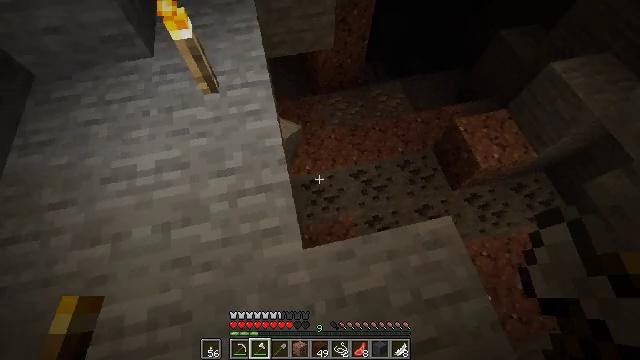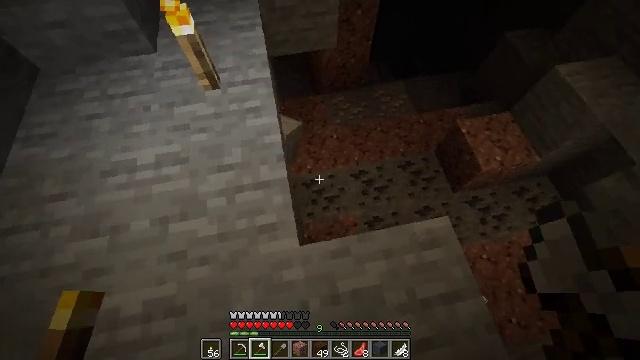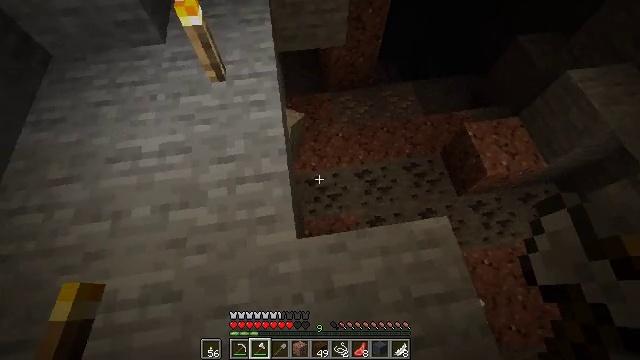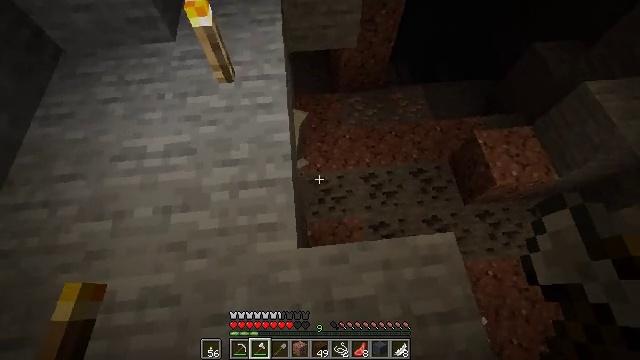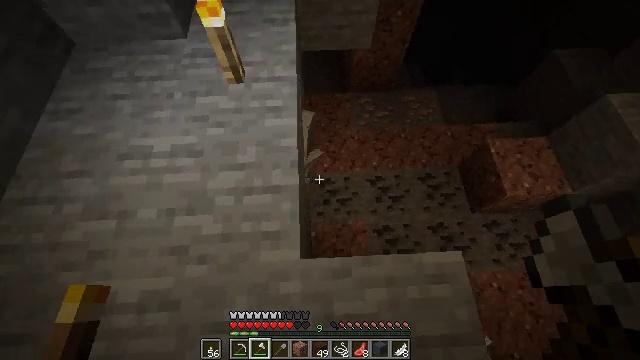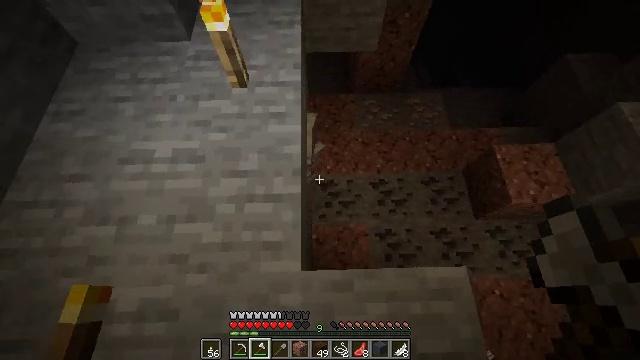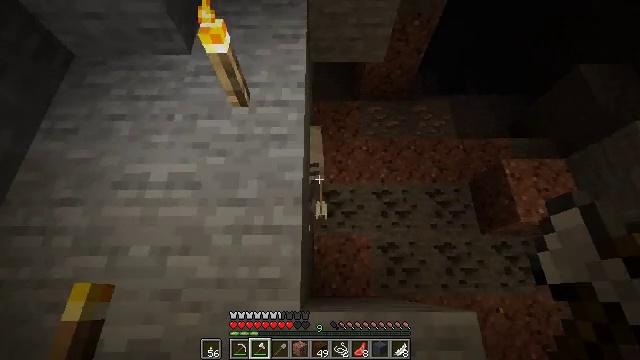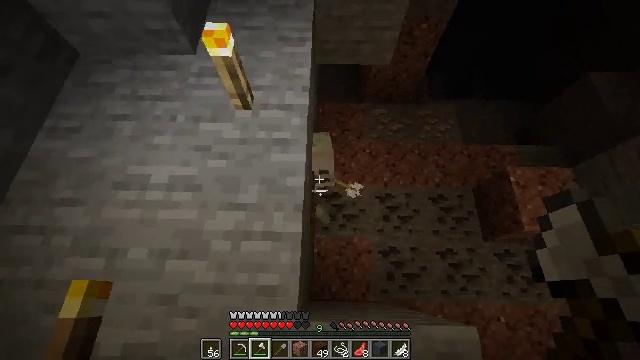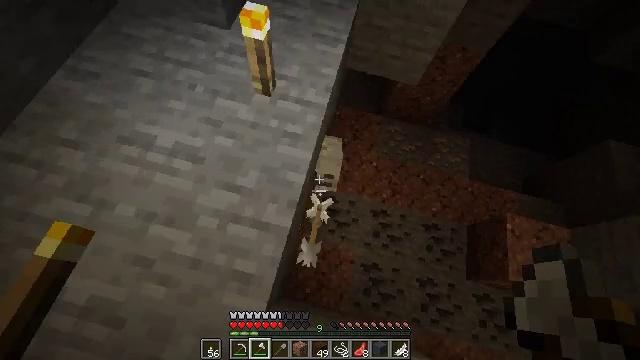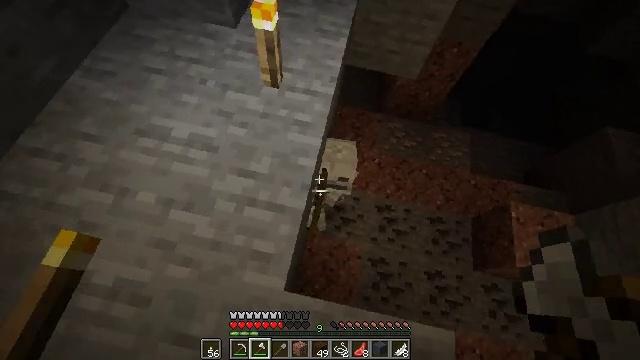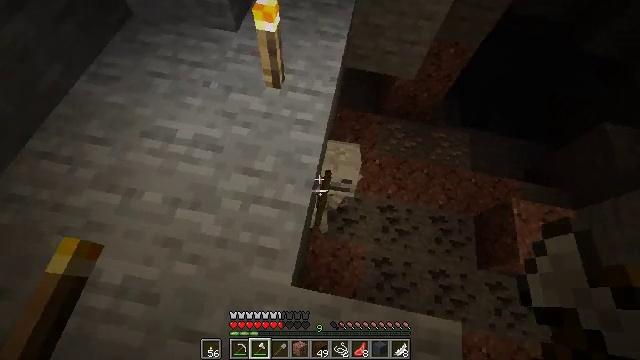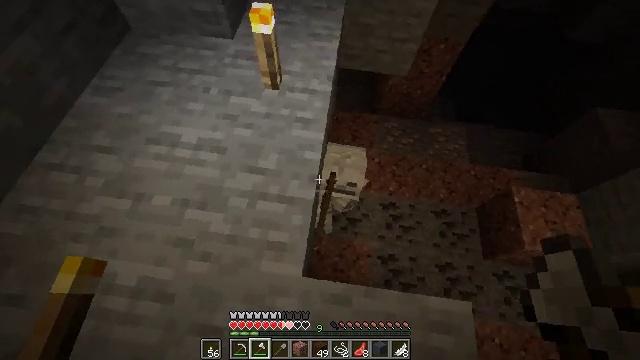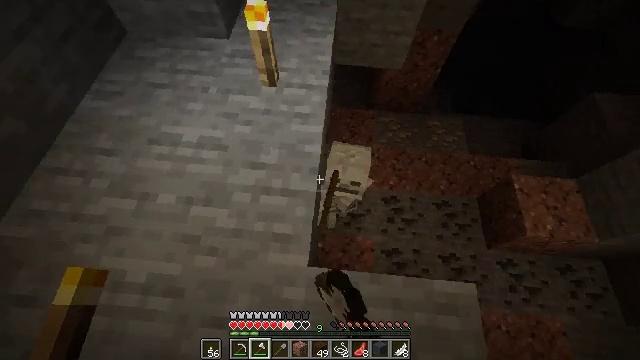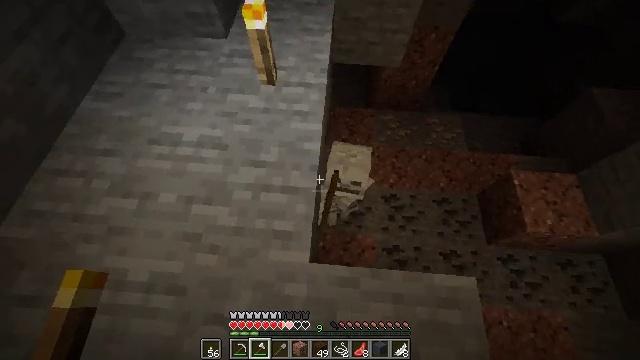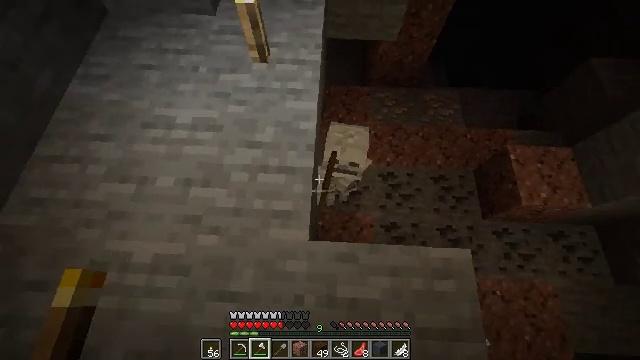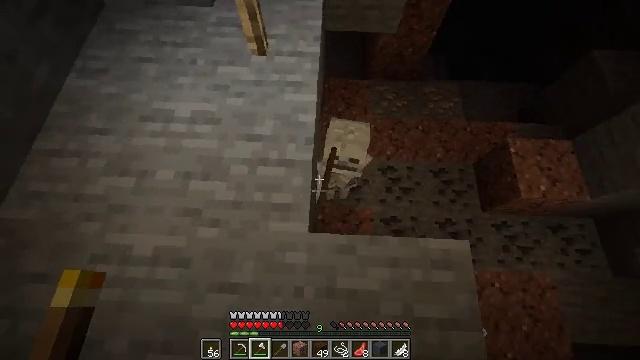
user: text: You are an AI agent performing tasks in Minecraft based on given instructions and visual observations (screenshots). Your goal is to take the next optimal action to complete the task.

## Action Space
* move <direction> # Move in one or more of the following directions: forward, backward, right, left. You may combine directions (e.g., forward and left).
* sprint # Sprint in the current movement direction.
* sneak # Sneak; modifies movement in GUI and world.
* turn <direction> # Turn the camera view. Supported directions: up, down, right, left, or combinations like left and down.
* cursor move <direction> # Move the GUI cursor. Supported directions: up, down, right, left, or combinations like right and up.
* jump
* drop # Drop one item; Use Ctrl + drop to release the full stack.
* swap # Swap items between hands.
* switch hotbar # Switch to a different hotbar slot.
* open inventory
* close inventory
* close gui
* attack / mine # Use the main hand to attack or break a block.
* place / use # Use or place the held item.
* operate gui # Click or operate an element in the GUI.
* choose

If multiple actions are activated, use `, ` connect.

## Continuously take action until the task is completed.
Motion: motion action
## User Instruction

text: Kill a skeleton.
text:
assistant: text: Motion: turn left
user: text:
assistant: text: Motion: turn left
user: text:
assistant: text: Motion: move forward, turn left
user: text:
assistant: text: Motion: move forward, turn left
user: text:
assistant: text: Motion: move forward, turn left
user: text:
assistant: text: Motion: turn left
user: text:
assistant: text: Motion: turn left
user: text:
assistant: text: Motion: no_op
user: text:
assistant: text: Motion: turn up
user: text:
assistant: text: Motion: turn up
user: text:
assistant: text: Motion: turn up, attack / mine
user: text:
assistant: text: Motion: attack / mine
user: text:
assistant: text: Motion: attack / mine
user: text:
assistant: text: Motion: turn right and down, attack / mine
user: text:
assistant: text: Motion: turn down
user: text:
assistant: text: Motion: no_op
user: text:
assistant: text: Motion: no_op